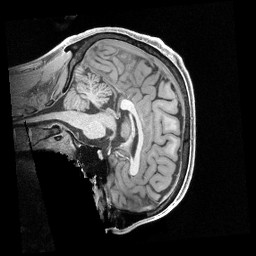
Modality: T1w
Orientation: sagittal
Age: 30
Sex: male
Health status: healthy
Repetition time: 2.4 s
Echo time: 0.00222 s